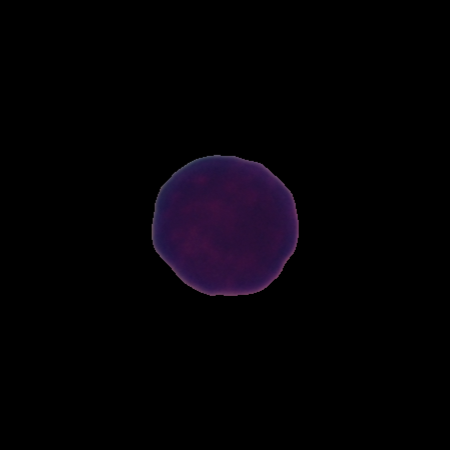
Label: healthy